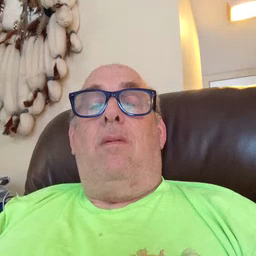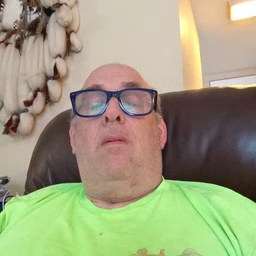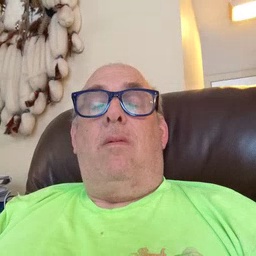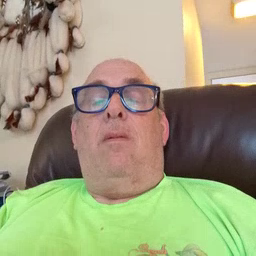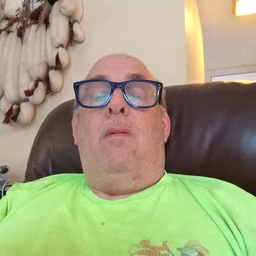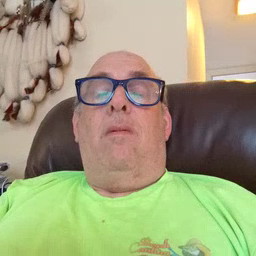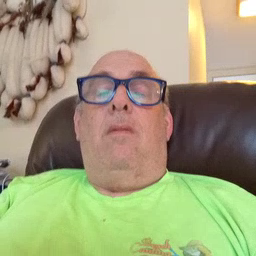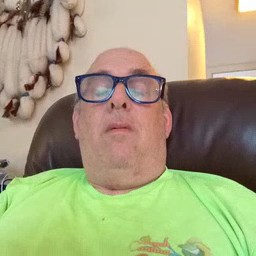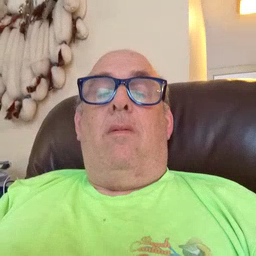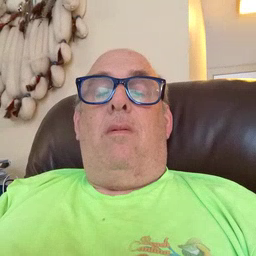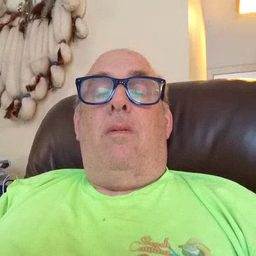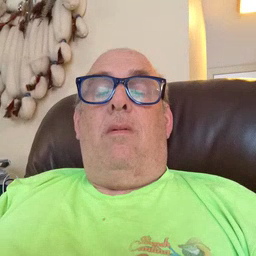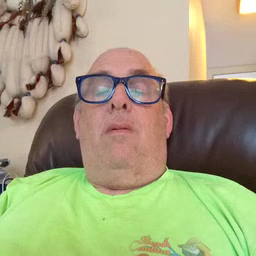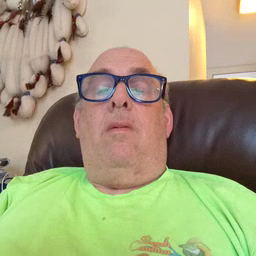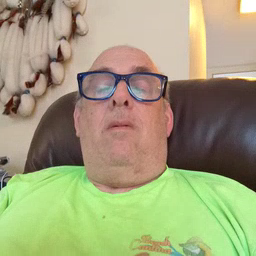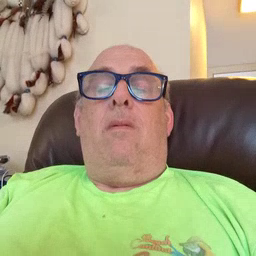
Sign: read